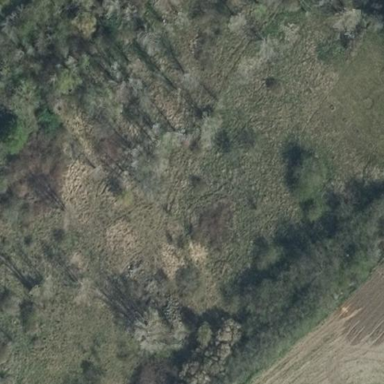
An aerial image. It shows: Patch of scrub vegetation.